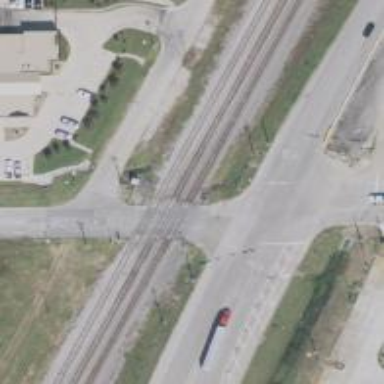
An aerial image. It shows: Railway level crossing.